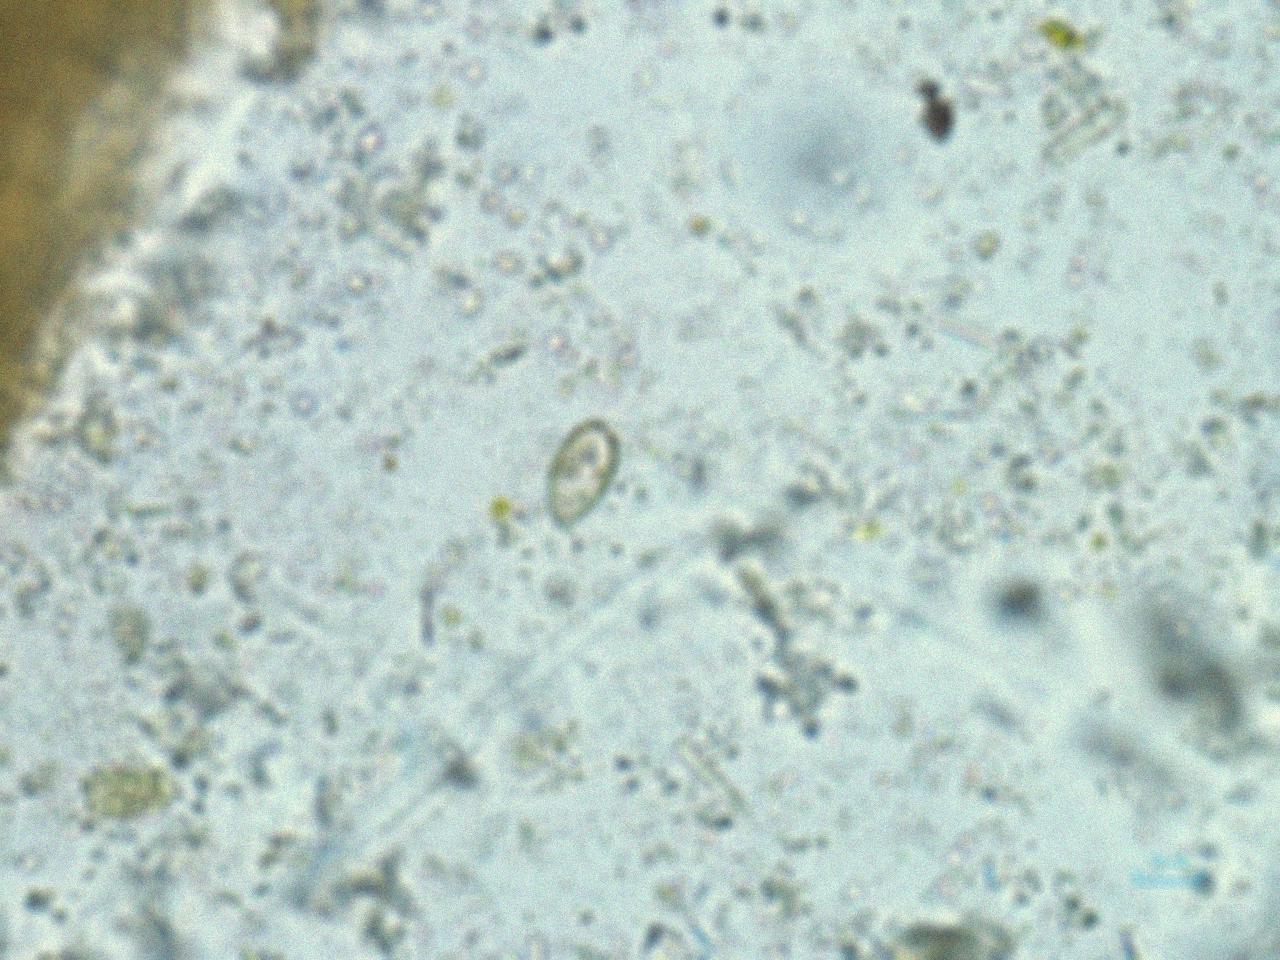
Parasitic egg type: Opisthorchis viverrine